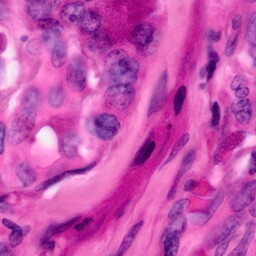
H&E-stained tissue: Pancreatic